Interaction volume radius: 5 \u00c5
Interaction volume height: 20 \u00c5
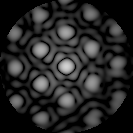
Disorder parameter: 0.216